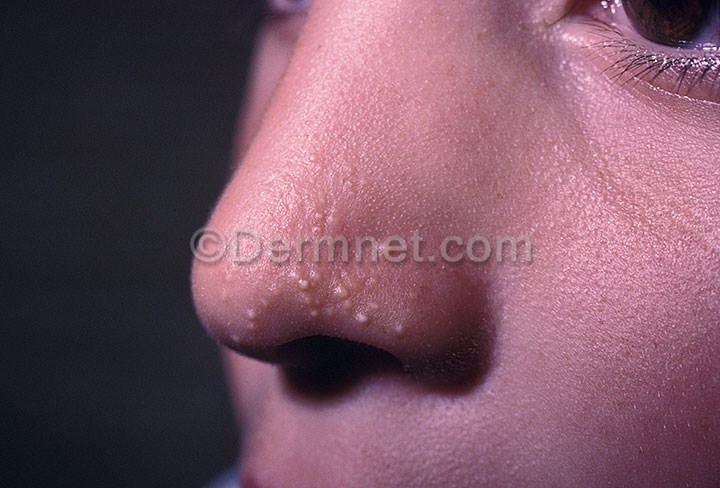
Disease: Acne and Rosacea Photos